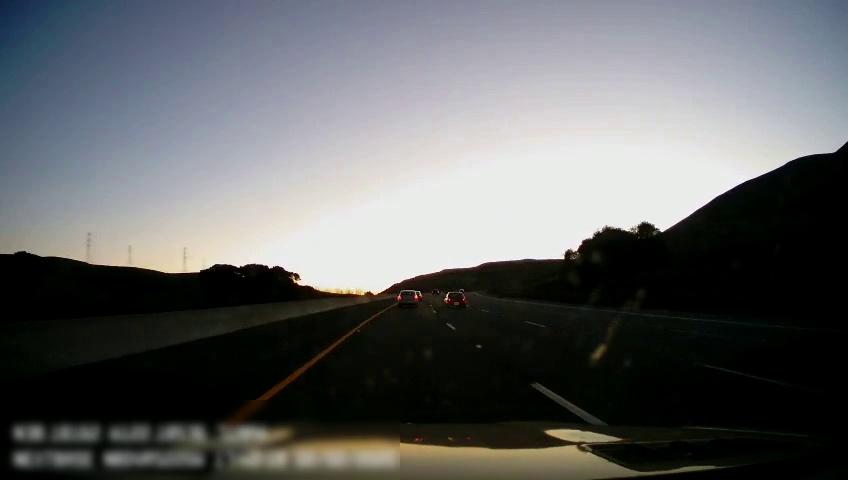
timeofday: Day
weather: Sunny
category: Drivable Space
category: Vehicles | Car
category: Vehicles | Car
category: Vehicles | Car
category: Lanes | Alternate Lane
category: Lanes | Current Lane
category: Lanes | Current Lane
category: Lanes | Alternate Lane
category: Lanes | Alternate Lane